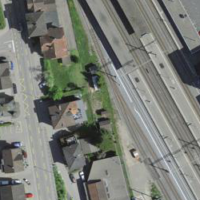
EUNIS habitat code: 57
Species observed at this site:
Fraxinus excelsior